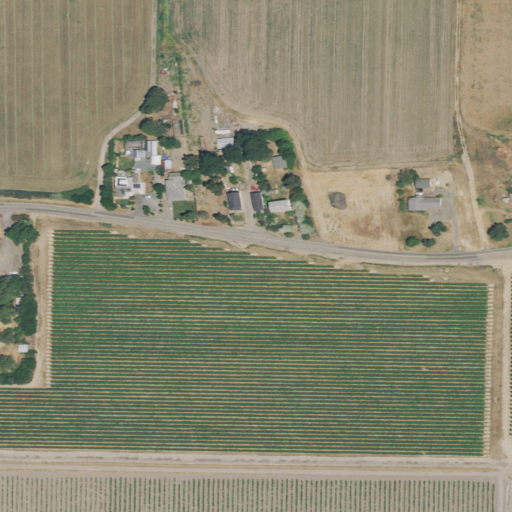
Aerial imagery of island in California named Grand Island containing cultivated crops, open development, low intensity development, and medium intensity development